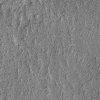
Atmospheric dust classification: not_dusty